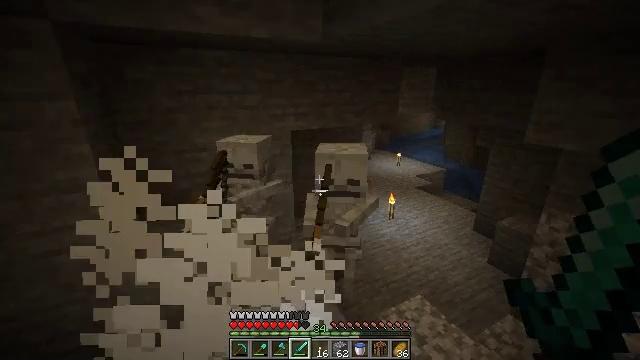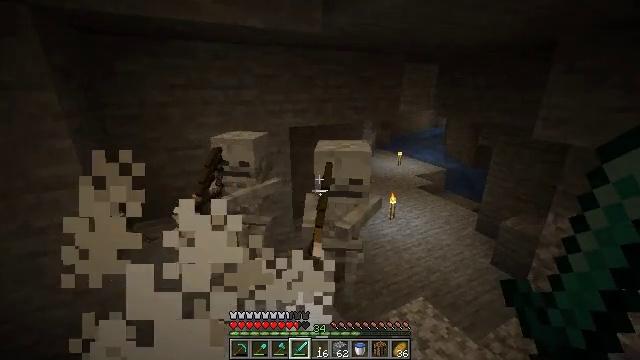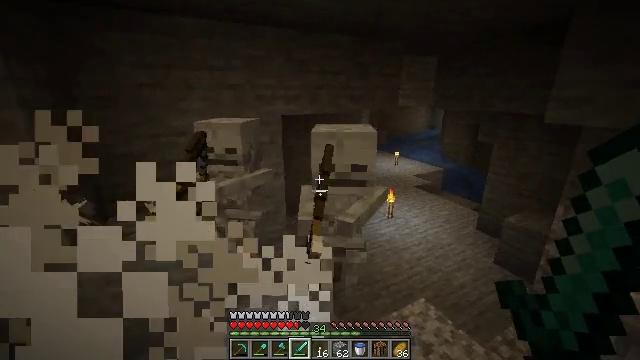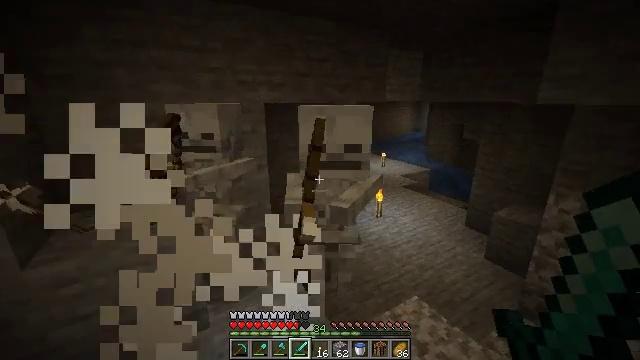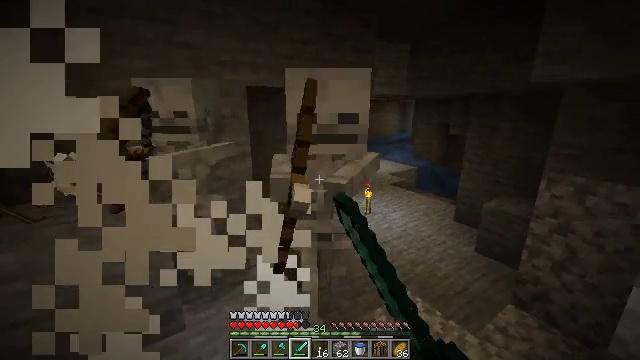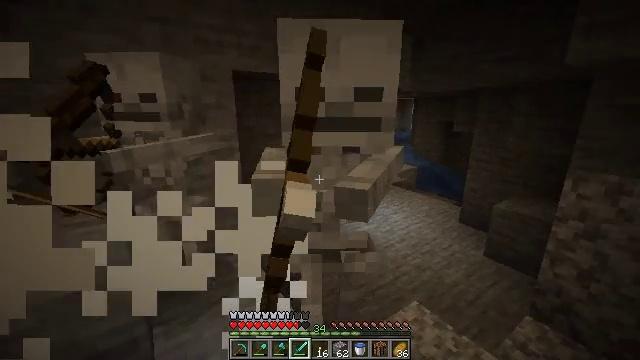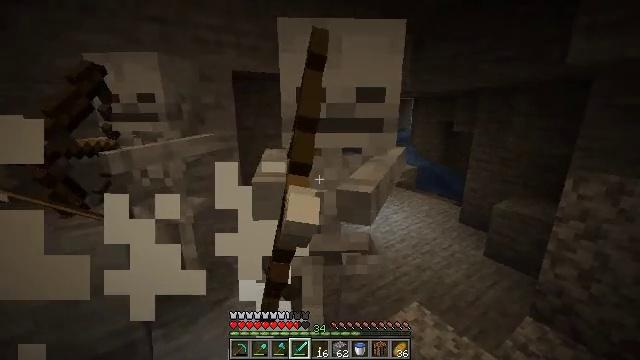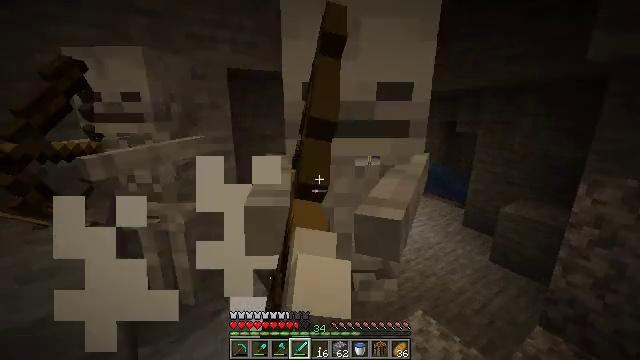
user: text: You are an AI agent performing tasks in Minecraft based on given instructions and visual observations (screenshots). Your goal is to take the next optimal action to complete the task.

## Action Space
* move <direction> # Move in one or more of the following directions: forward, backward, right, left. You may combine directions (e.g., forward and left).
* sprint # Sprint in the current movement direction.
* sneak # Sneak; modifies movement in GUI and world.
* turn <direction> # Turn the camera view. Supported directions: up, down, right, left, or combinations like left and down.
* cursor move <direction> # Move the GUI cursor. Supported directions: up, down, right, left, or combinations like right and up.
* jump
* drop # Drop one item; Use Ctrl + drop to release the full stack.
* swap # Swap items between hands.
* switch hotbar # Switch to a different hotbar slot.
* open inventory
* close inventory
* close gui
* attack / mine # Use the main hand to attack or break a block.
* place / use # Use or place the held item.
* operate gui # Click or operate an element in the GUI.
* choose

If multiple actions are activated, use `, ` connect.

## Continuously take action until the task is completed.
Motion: motion action
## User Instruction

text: Kill a skeleton.
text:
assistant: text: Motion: move forward
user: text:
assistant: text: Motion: move forward
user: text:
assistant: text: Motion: move forward, turn right and up, attack / mine
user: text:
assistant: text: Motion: move forward, turn right, attack / mine
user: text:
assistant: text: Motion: move forward, attack / mine
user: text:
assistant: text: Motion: attack / mine
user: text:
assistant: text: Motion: no_op
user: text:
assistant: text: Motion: no_op